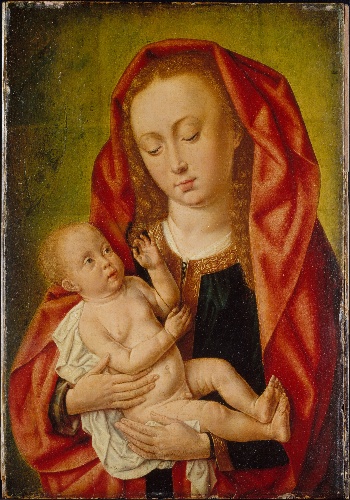
Title: Virgin and Child with a Dragonfly
Artist: Master of Saint Giles
Artist bio: Netherlandish and French, active ca. 1500
Date: ca. 1500
Object type: Painting
Classification: Paintings
Medium: Oil and tempera (?) on paper laid down on oak panel
Culture: Netherlandish and French
Dimensions: 10 1/2 x 7 1/8 in. (26.6 x 18.2 cm)
Department: Robert Lehman Collection
Credit line: Robert Lehman Collection, 1975
Accession year: 1975
Repository: Metropolitan Museum of Art, New York, NY
Tags: Madonna and Child